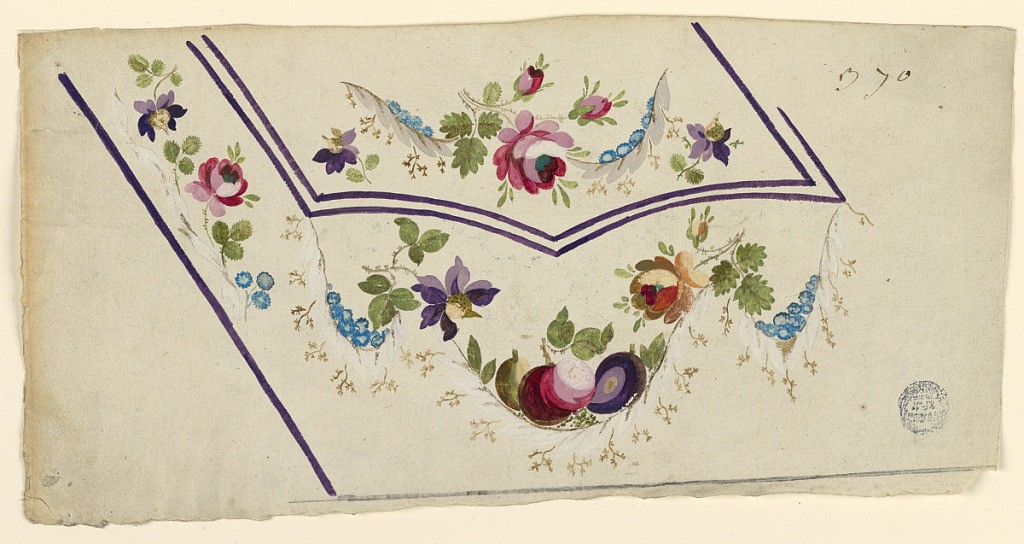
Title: Design for a Waistcoat
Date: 1780-1790
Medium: Pencil and various gouaches on paper
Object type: Drawing
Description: Design for the embroidery of the left bottom part of a man's waistcoat. Lilac edges. A rose bough, two fantastical flower boughs, and two leaves carrying blossoms decorate the flap of the pocket. Similar motifs decorate the field, the leaf motifs forming festoons beneath the pocket. Seeds are shown instead of blossoms in the central one.